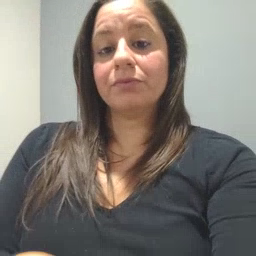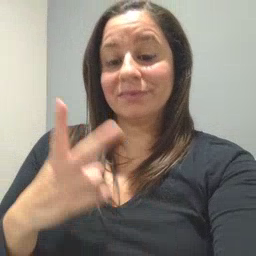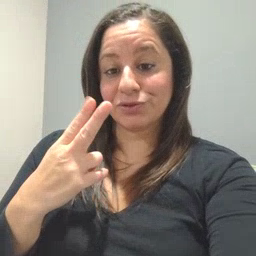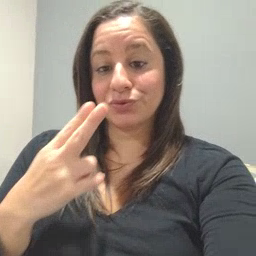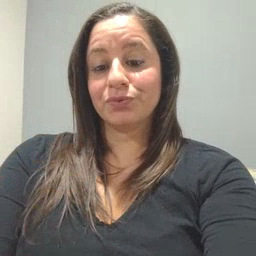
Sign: scissors